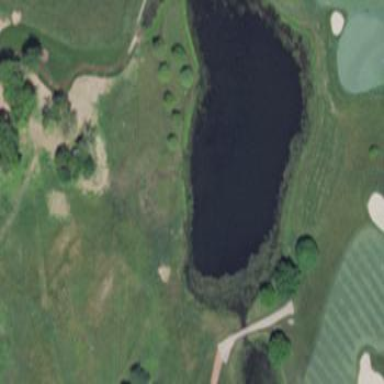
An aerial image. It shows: Pond with natural water.